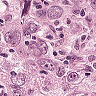
Metastatic tissue present: yes